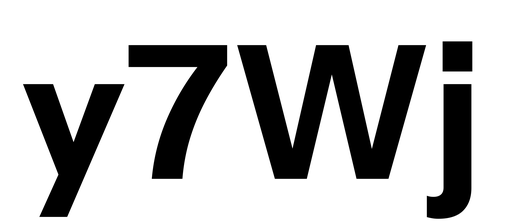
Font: InstrumentSans_Bold